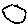
Label: circle